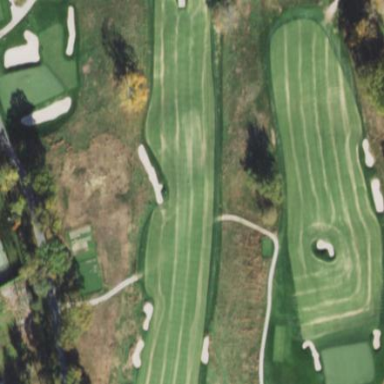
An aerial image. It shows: Area with grass used as rough in golf course.